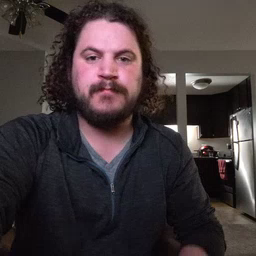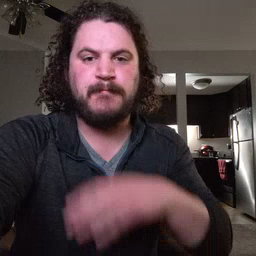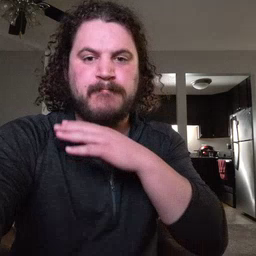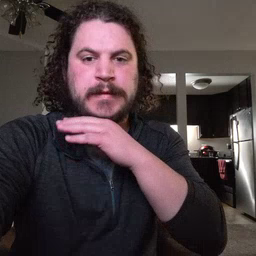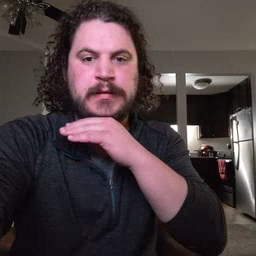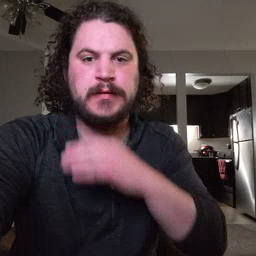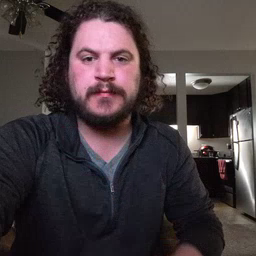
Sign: pig